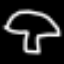
Label: mushroom